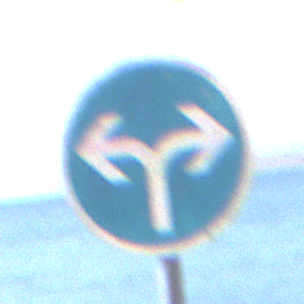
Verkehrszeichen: VorgeschriebeneFahrtrichtungRechtsOderLinks
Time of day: MorningAfternoon
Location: Outdoor (Nature)
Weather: Clear
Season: NotSpecified
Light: Natural